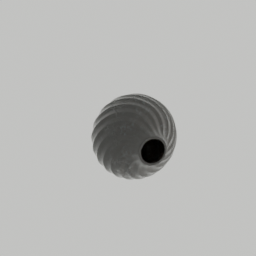
Label: decoration